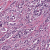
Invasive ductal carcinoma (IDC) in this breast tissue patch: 1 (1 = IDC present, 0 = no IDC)